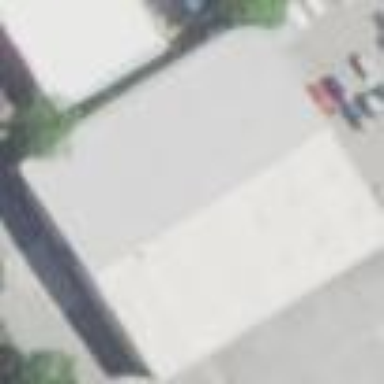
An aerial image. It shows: Commercial building.